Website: home-depot
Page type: customer-info-address
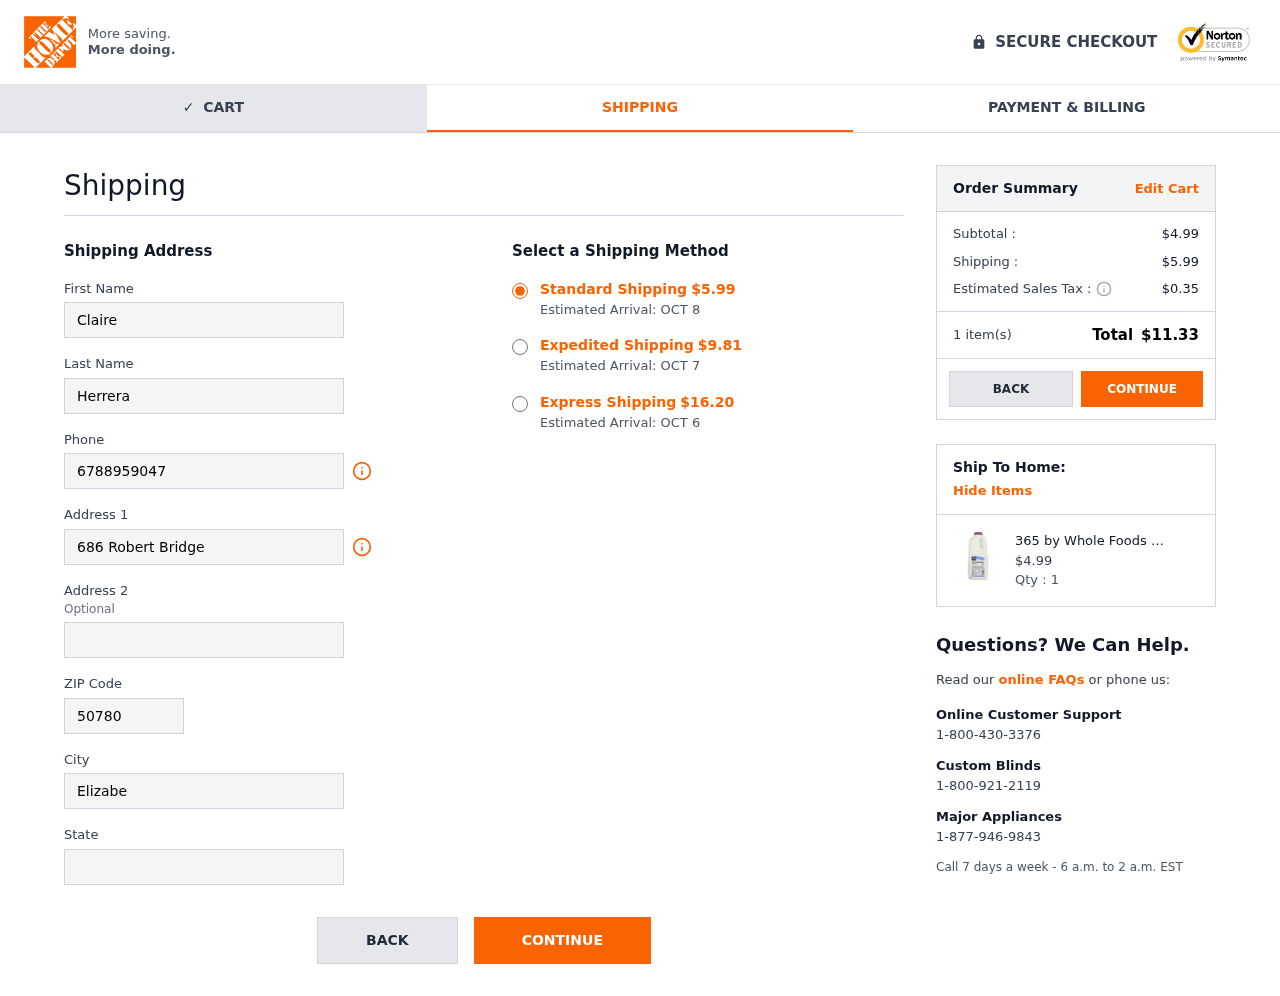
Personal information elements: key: PII_CITY
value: Elizabethfort
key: PII_FIRSTNAME
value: Claire
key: PII_LASTNAME
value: Herrera
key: PII_PHONE
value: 6788959047
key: PII_POSTCODE
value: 50780
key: PII_STATE
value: MP
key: PII_STREET
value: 686 Robert Bridge
Product elements: key: PRODUCT1_NAME
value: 365 by Whole Foods Market, Grade A Reduced Fat Milk, 64 Fl Oz (Packaging May Vary)
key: PRODUCT1_PRICE
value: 4.99
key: PRODUCT1_QUANTITY
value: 1
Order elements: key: ORDER_SHIPPING_COST
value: $5.99
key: ORDER_DELIVERY_DATE
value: Estimated Arrival: OCT 8
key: ORDER_SHIPPING_COST_EXPEDITED
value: $9.81
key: ORDER_DELIVERY_DATE_EXPEDITED
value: Estimated Arrival: OCT 7
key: ORDER_SHIPPING_COST_EXPRESS
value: $16.20
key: ORDER_DELIVERY_DATE_EXPRESS
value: Estimated Arrival: OCT 6
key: ORDER_SUBTOTAL
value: $4.99
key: ORDER_TAX
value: $0.35
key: ORDER_NUM_ITEMS
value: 1 item(s)
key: ORDER_TOTAL
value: $11.33